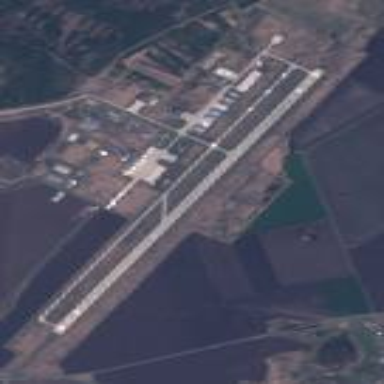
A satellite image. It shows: Public aerodrome or airport.